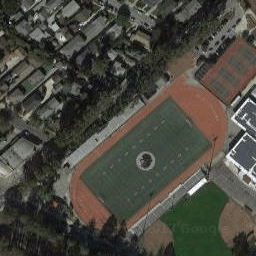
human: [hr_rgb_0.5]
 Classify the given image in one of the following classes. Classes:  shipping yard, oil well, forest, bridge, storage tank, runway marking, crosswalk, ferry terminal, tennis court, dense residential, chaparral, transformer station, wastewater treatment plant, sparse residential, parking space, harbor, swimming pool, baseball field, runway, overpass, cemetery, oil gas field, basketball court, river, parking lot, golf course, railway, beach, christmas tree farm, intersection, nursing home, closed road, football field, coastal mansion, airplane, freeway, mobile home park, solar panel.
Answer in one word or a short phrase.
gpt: football field